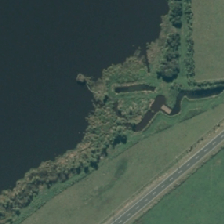
Land cover: herbaceous_freshwater_vege